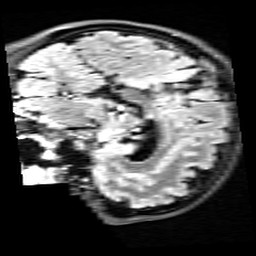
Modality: FLAIR
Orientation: sagittal
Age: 31
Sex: female
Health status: healthy
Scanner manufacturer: siemens
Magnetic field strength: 3 T
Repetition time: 9 s
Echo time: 0.088 s